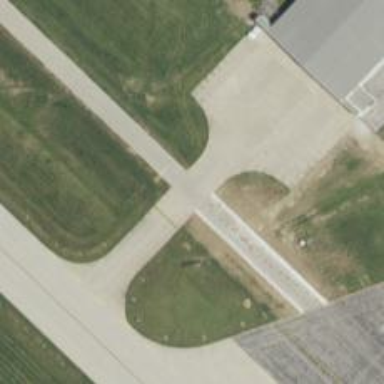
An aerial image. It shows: Image of taxiway at airport.